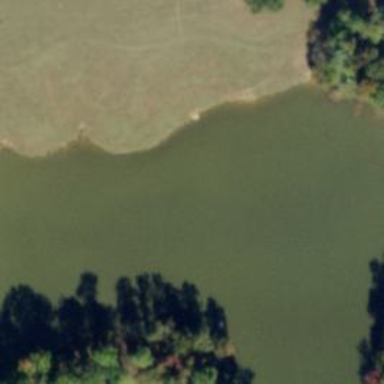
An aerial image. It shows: Reservoir area.